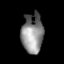
Tissue: prostate
Cell type: Fibroblasts
Senescence score: 0.7494
Nuclear area (px): 823
Mean DAPI intensity: 137.26